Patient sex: M
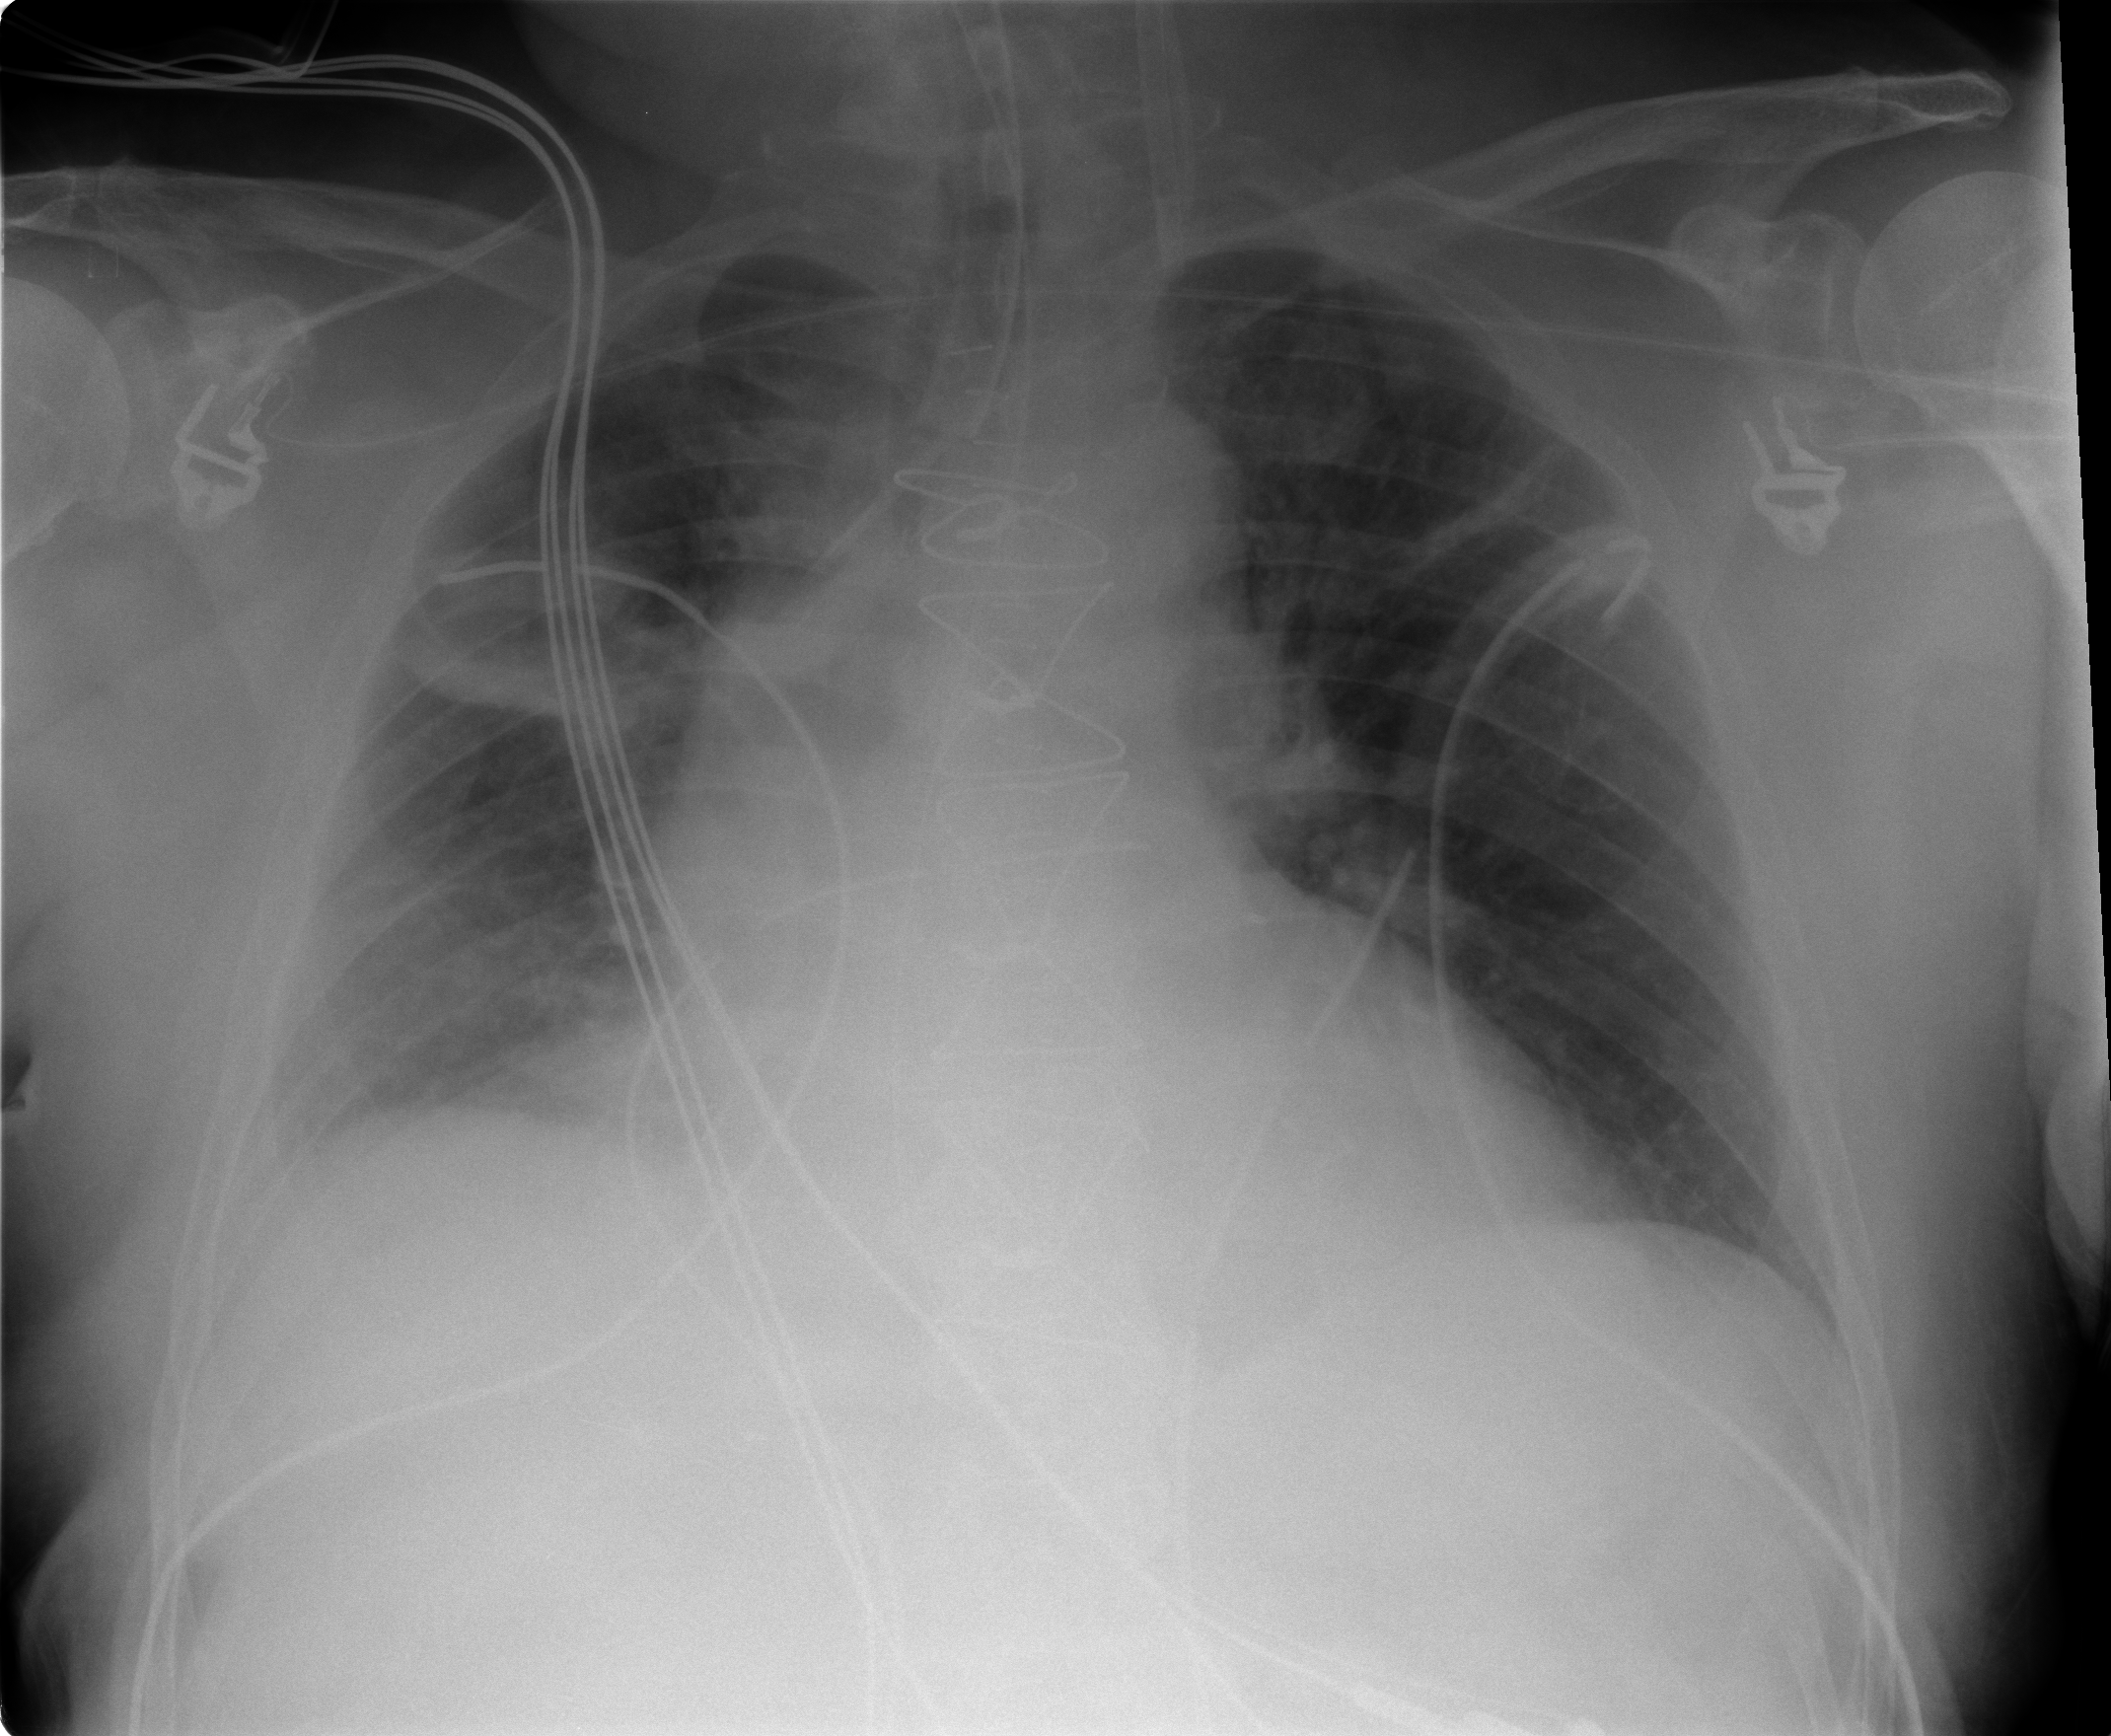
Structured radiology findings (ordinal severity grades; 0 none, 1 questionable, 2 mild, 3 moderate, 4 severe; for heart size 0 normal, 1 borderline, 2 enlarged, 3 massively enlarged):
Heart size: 2
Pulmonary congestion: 1
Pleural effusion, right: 2
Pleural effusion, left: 0
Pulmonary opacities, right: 0
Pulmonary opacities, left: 0
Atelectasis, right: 2
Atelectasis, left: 1